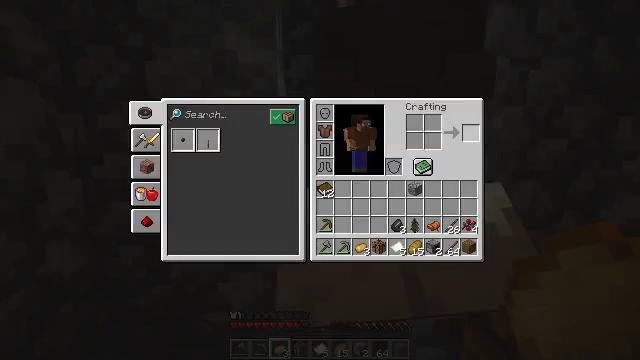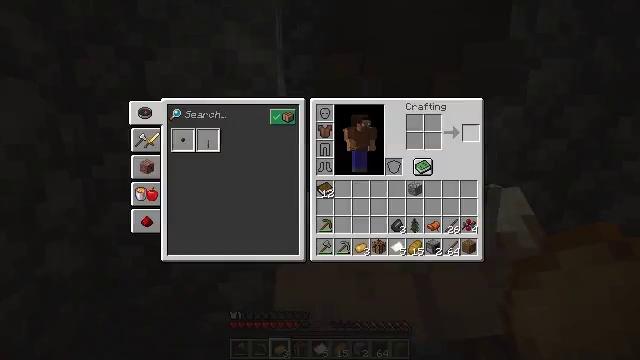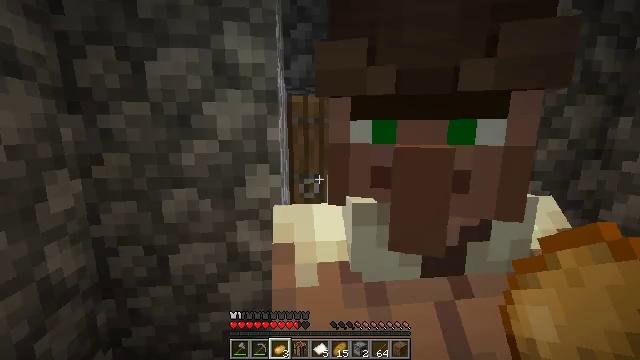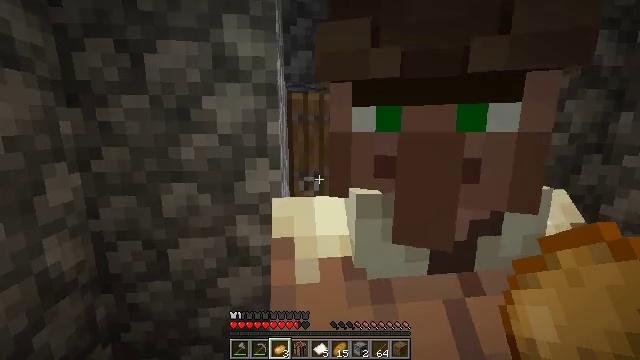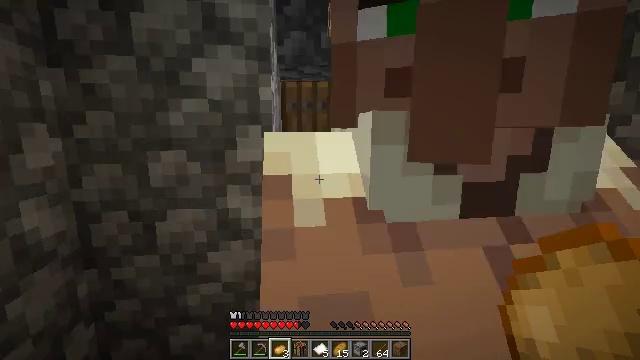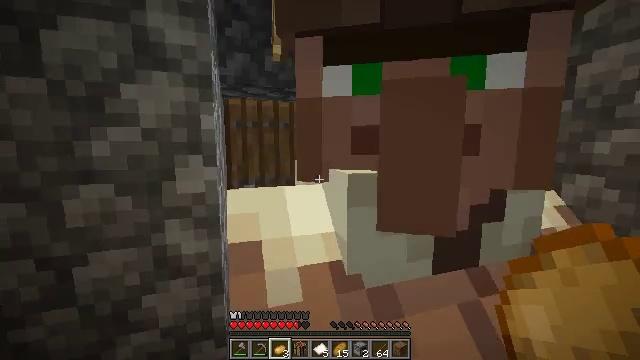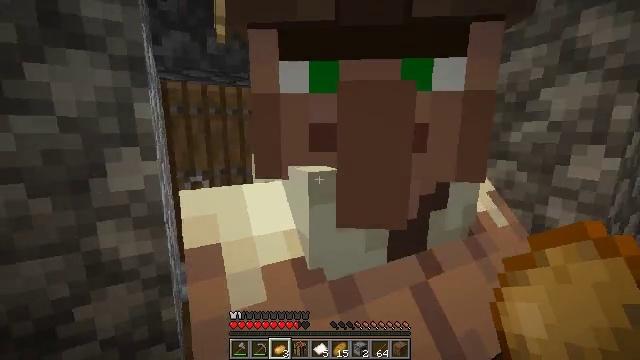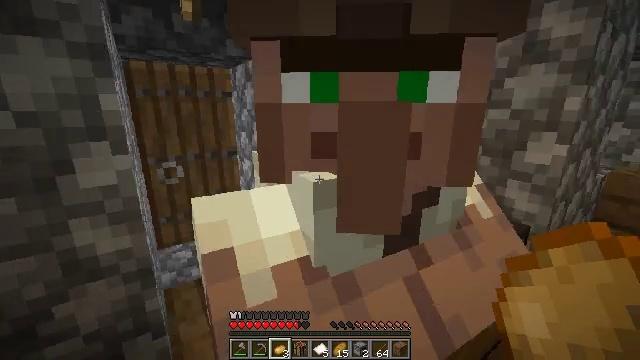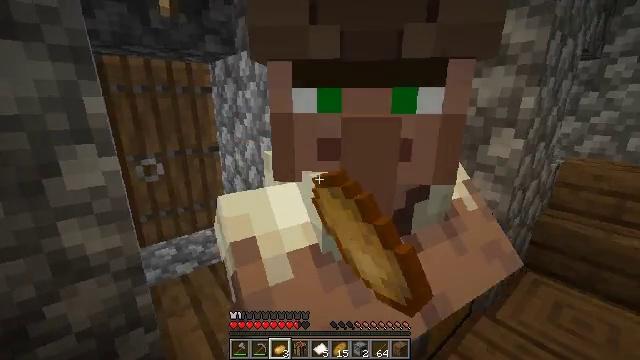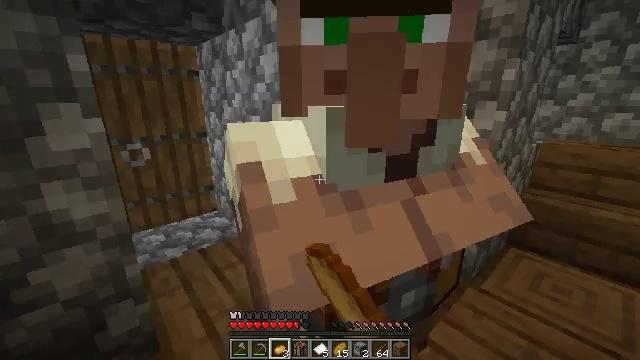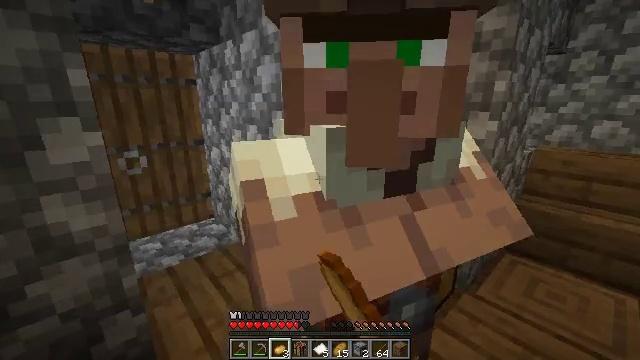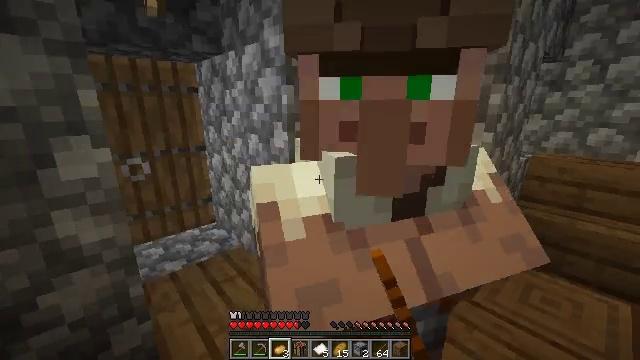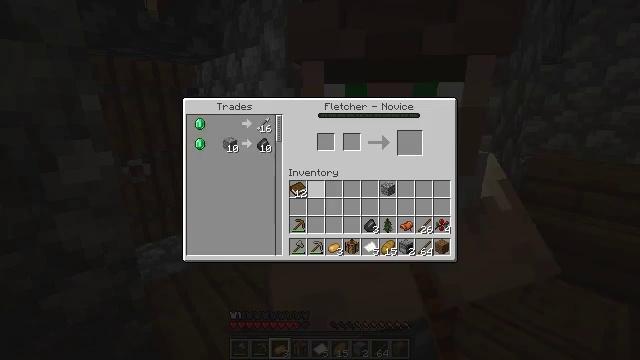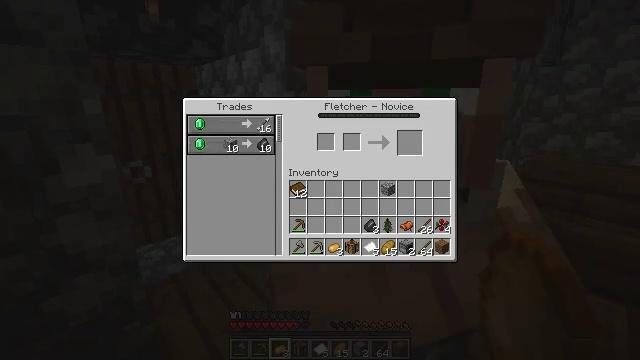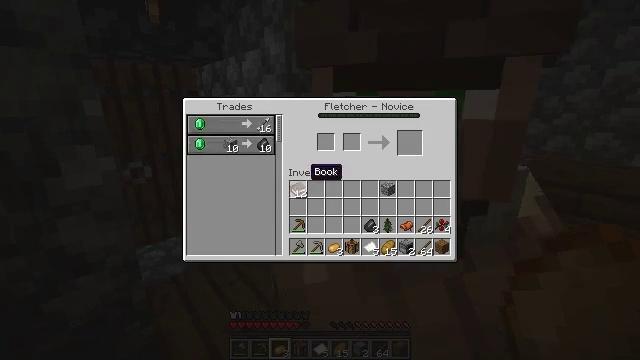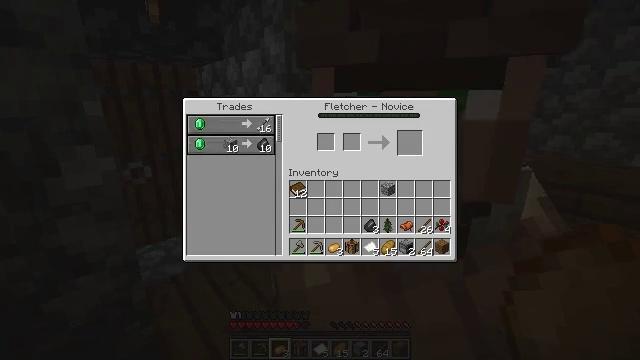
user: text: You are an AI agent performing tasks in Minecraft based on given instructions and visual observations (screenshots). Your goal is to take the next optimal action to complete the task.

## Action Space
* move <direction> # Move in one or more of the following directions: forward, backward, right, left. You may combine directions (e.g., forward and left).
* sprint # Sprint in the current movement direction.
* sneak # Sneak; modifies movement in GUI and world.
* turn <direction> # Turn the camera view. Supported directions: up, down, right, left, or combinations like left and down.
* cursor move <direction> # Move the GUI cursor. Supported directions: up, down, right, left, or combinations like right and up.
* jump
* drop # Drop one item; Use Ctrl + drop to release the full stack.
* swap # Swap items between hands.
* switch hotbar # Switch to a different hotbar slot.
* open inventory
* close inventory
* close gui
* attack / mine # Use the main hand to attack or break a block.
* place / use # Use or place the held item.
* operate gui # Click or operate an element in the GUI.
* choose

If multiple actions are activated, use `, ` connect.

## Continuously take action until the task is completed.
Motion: motion action
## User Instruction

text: Break the purple carpet block.
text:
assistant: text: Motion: sneak, open gui
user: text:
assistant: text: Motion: sneak
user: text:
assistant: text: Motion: sneak, close gui
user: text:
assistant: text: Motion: turn right, open inventory
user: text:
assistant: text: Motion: turn right and up
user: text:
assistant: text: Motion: turn right and down
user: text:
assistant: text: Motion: turn right and down, use / place
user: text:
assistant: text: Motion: turn right and down, use / place
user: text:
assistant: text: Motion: turn right, use / place
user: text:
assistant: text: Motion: no_op
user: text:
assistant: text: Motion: no_op
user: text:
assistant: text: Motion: no_op
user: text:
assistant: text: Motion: no_op
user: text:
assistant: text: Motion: cursor move left
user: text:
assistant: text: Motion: cursor move left and up
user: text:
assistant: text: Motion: sneak, cursor move left and up
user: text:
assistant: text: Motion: sneak, cursor move left and up
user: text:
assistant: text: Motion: sneak
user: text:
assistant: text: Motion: sneak
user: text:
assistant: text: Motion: sneak
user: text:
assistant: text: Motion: sneak, cursor move left and up
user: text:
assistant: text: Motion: sneak
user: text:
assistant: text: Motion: sneak
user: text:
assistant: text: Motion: sneak, operate gui
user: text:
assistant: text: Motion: sneak, operate gui
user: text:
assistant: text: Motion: sneak, cursor move right
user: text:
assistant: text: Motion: sneak, cursor move right and down
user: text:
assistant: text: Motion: sneak, cursor move right
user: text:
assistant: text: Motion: sneak, cursor move right
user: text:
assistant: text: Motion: sneak